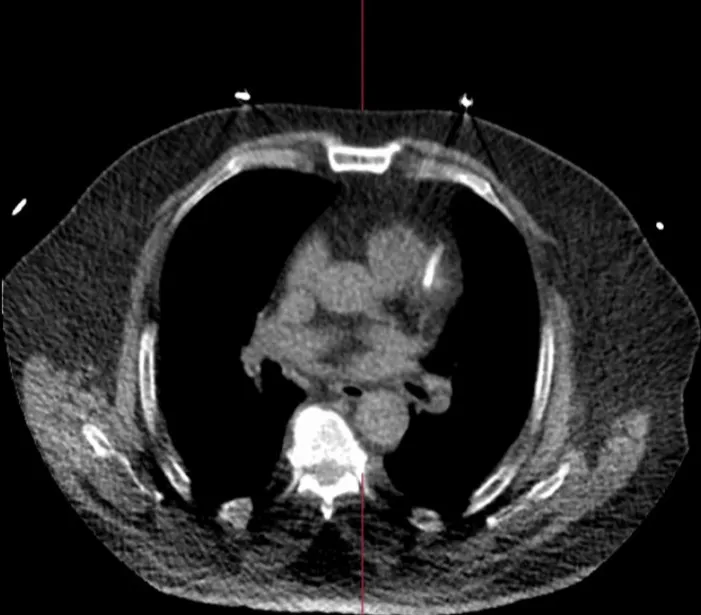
PET scan done at the patient presentation (October 2023) showing LAD stent. . LAD: left anterior descending artery.
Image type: radiology (pet)